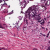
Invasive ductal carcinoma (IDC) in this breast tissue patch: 0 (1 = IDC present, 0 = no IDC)